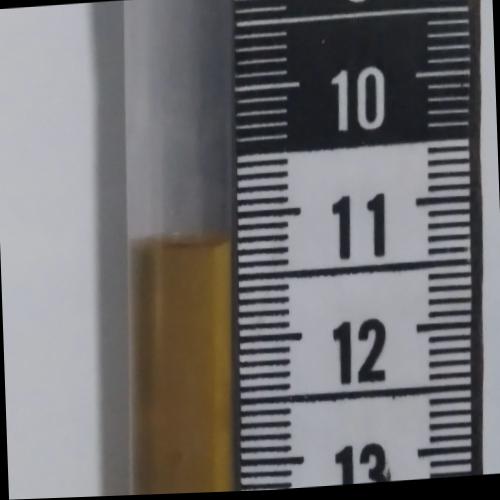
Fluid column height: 11.2 cm